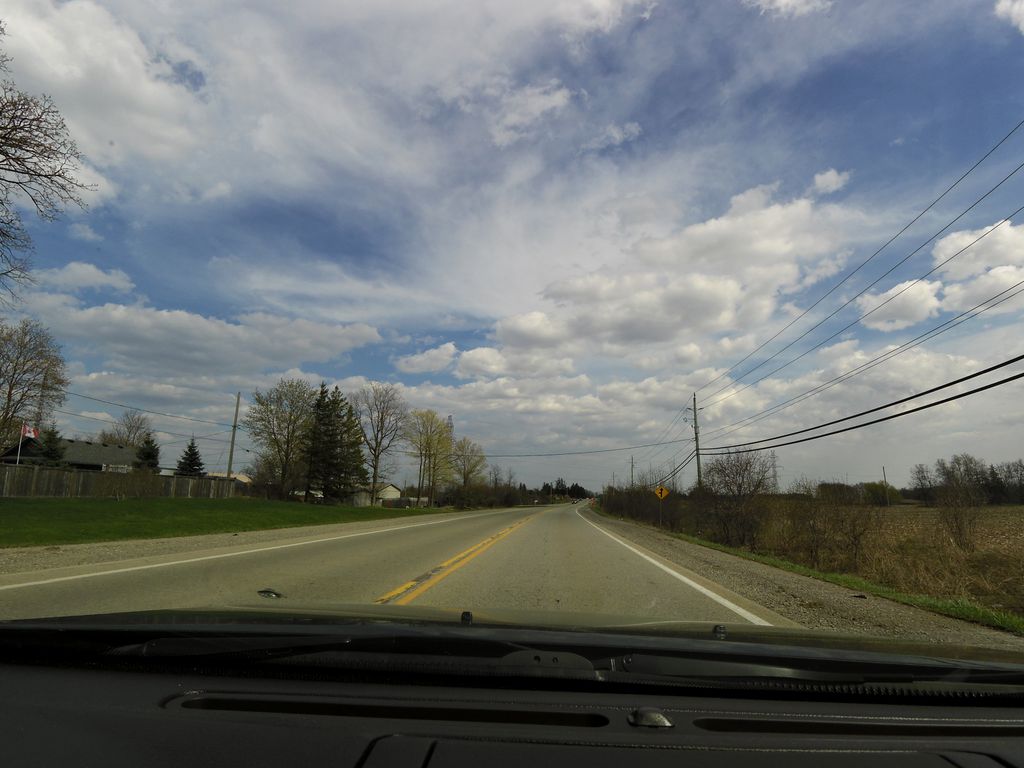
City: kitchener-waterloo